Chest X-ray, AP view. Patient: 58 years old, sex M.
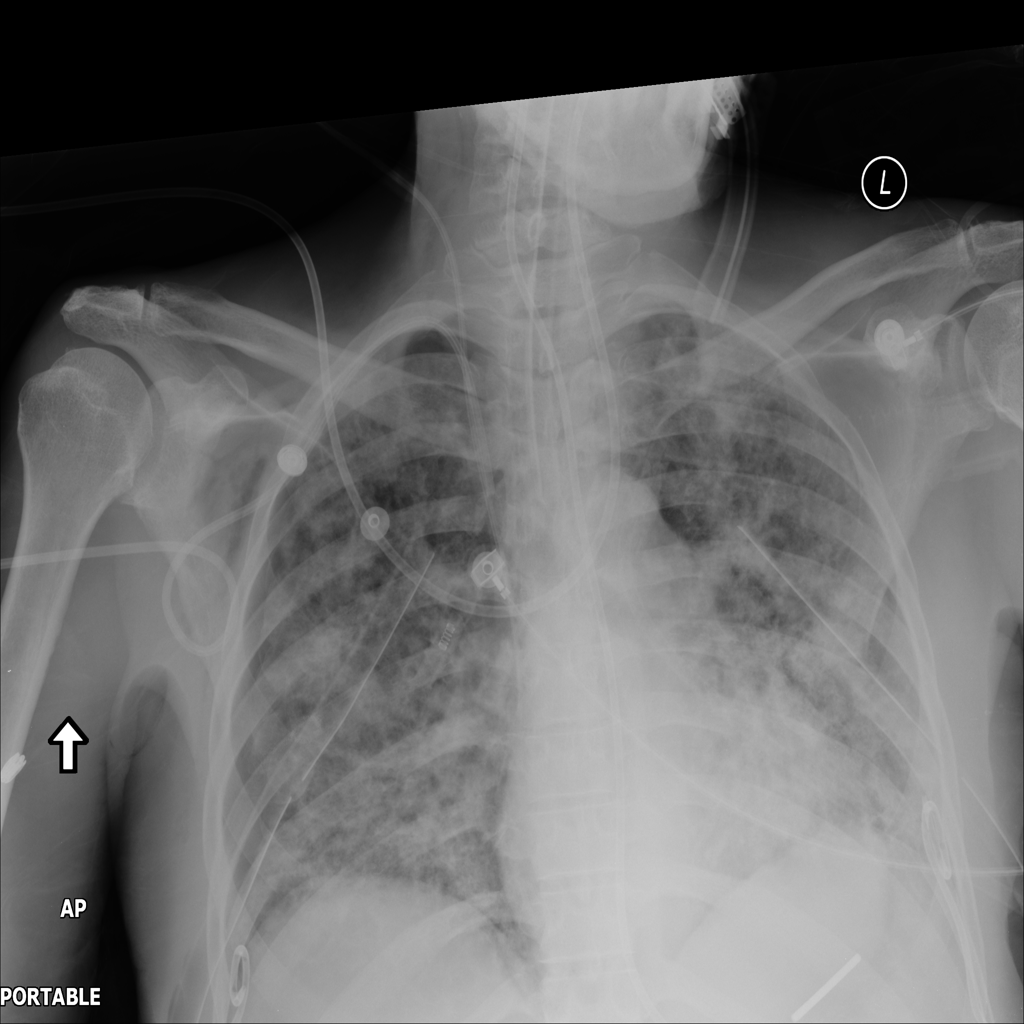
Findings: Infiltration, Pneumothorax